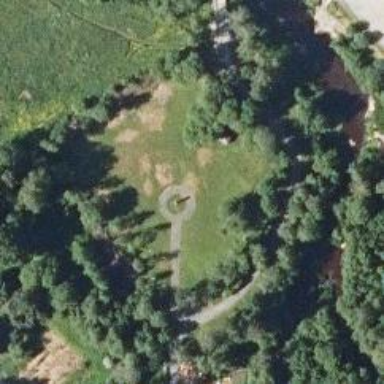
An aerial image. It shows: Historical war memorial.